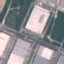
Land use / land cover: Industrial